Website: apple
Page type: address-validator
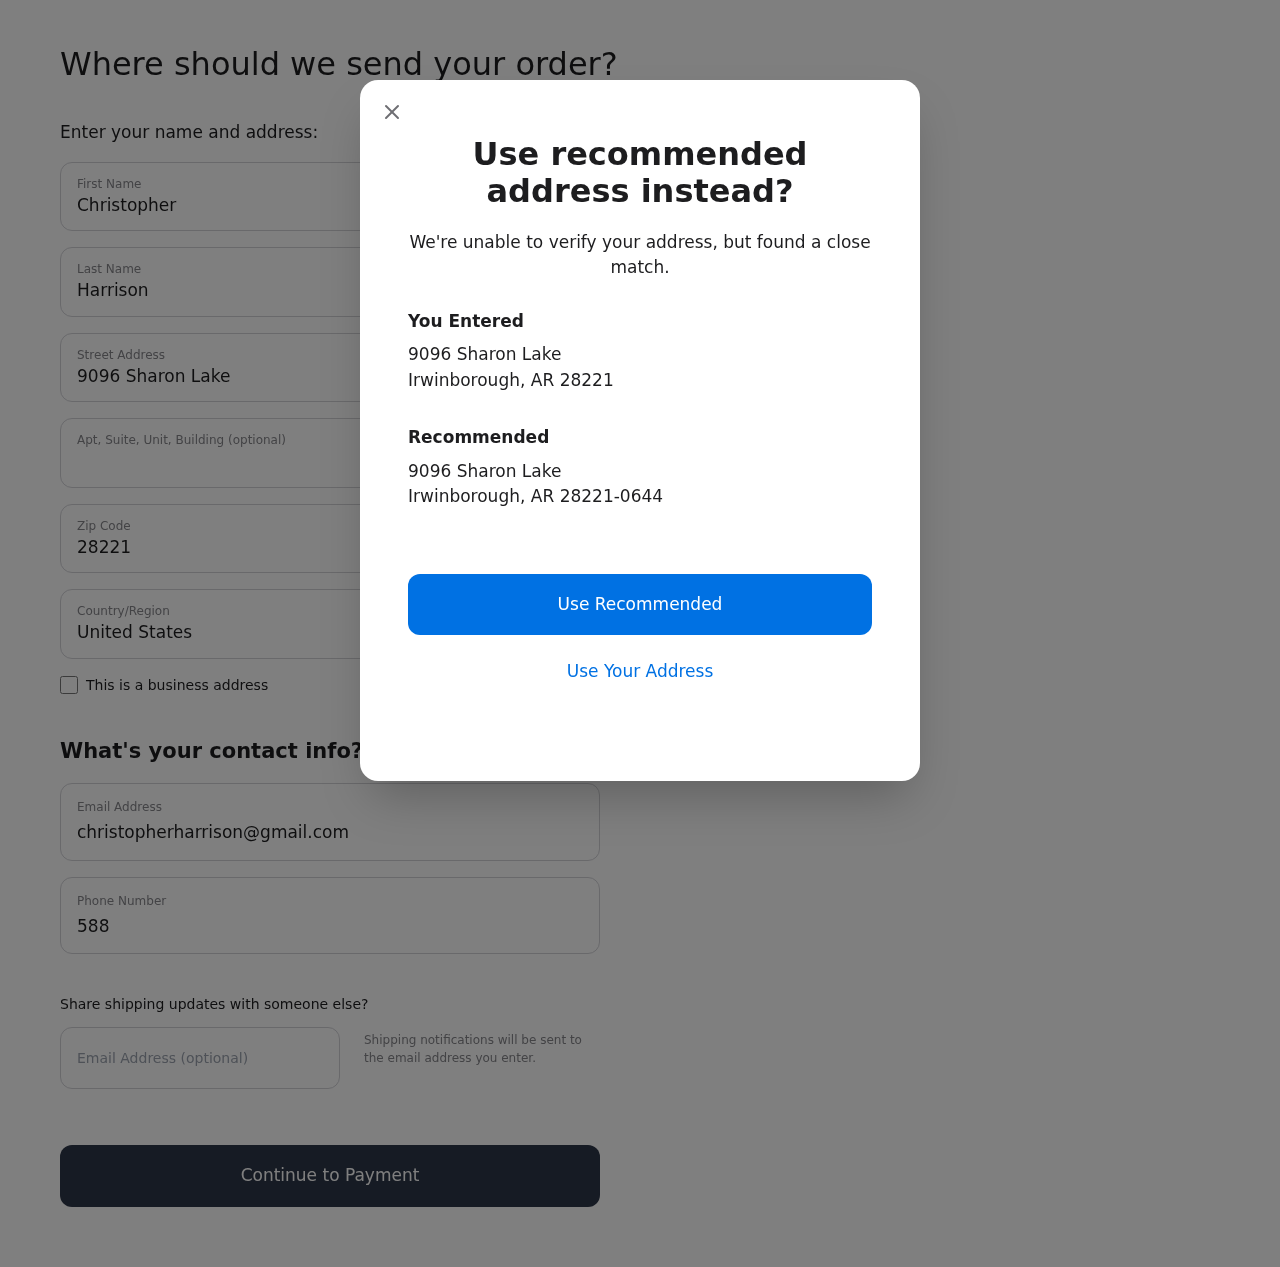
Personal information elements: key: PII_CITY
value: Irwinborough
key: PII_COUNTRY
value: United States
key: PII_EMAIL
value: christopherharrison@gmail.com
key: PII_FIRSTNAME
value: Christopher
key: PII_GIFT_EMAIL
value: jeffrey.maldonado@hotmail.com
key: PII_LASTNAME
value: Harrison
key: PII_PHONE
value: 5888547281
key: PII_POSTCODE
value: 28221
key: PII_POSTCODE_FULL
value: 28221-0644
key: PII_STATE_ABBR
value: AR
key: PII_STREET
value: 9096 Sharon Lake
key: PII_CITY2
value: Irwinborough
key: PII_STATE_ABBR2
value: AR